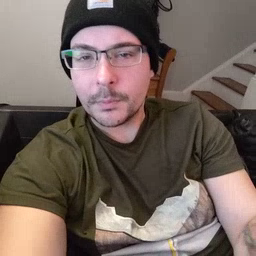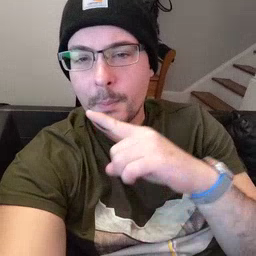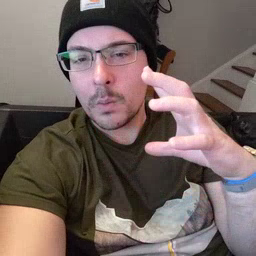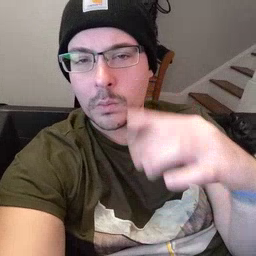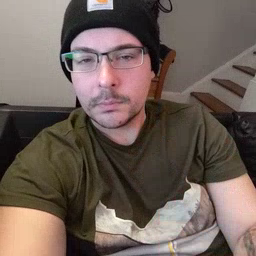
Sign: balloon